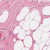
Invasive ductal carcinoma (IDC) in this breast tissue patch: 0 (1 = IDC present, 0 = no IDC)